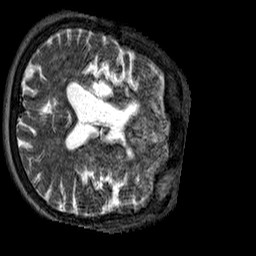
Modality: T2w
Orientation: axial
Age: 75
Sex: female
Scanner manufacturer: siemens
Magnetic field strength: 3 T
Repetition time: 3.2 s
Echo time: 0.567 s